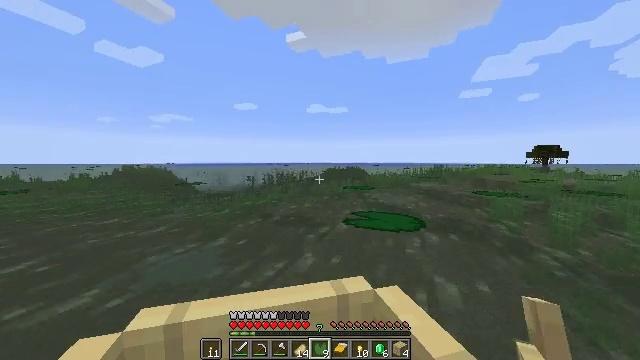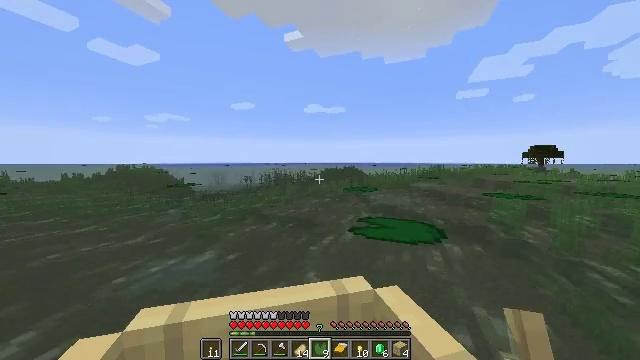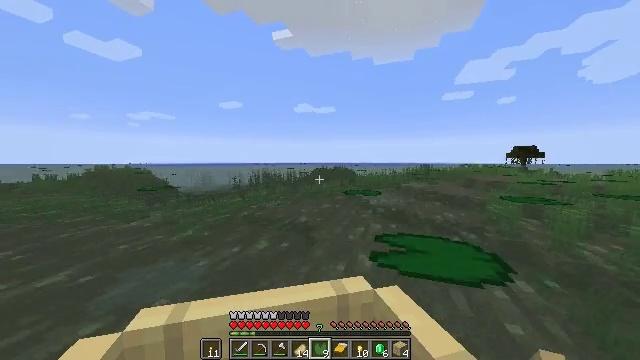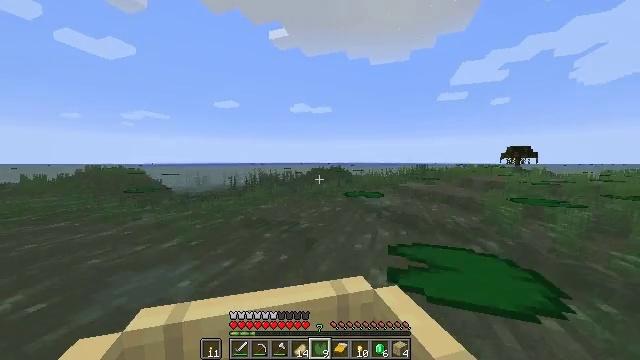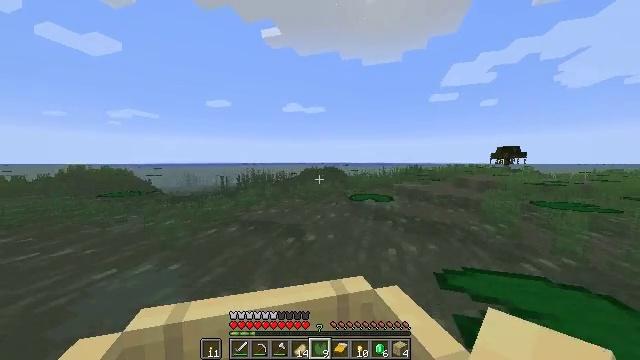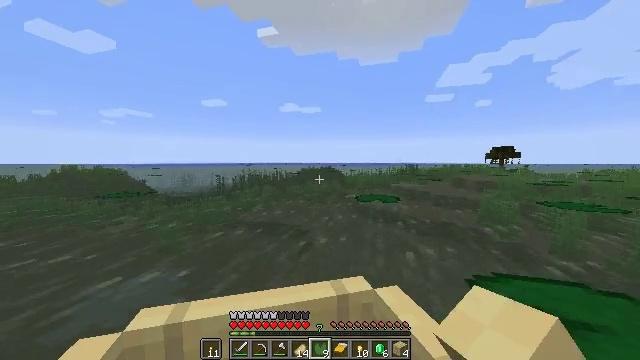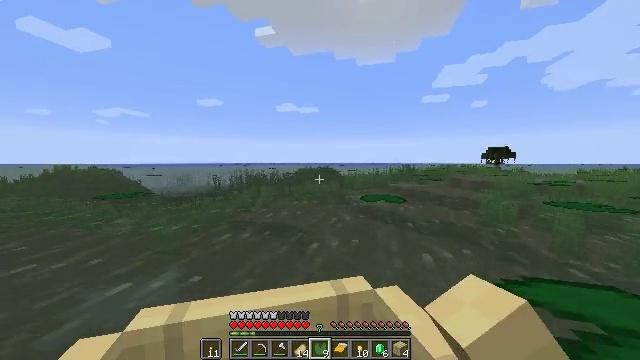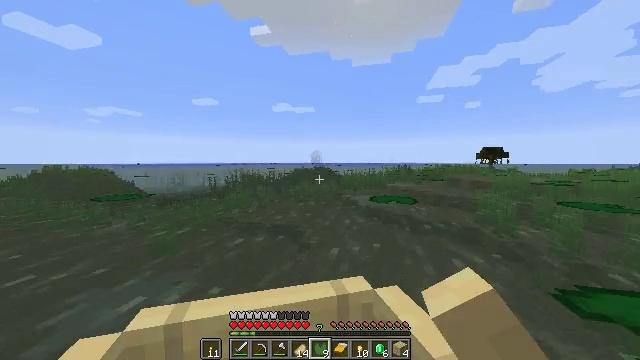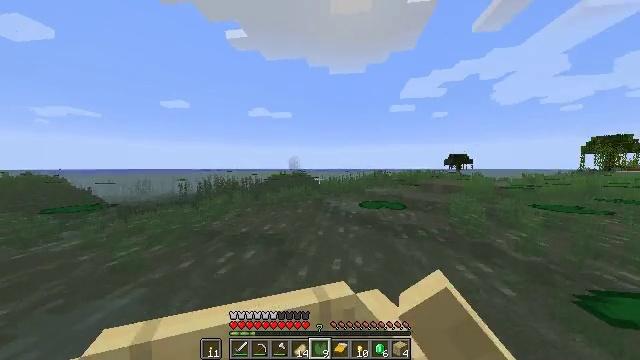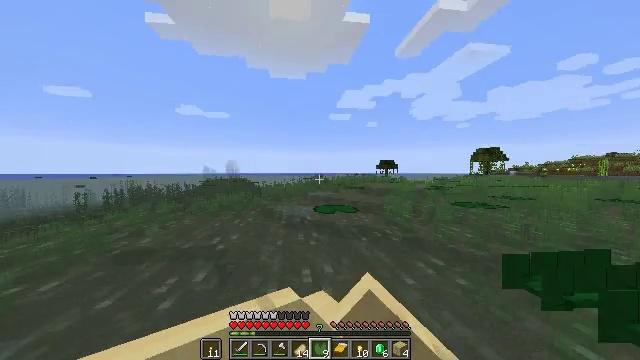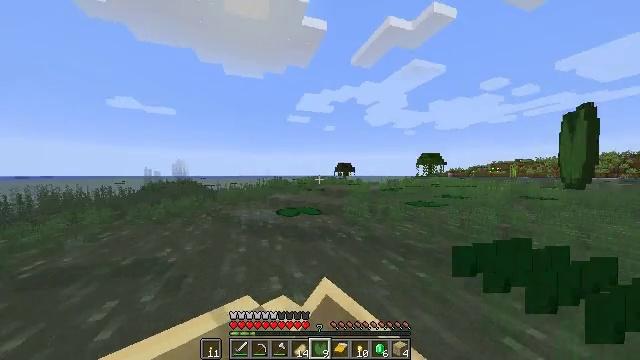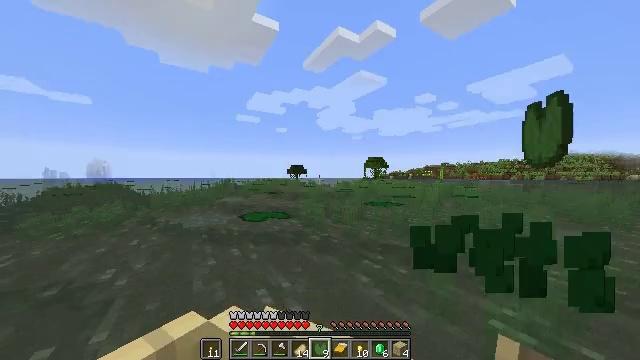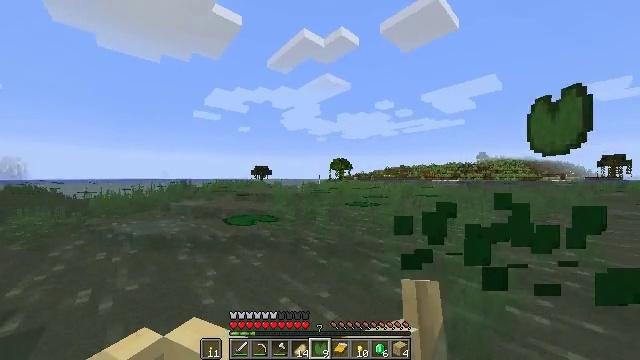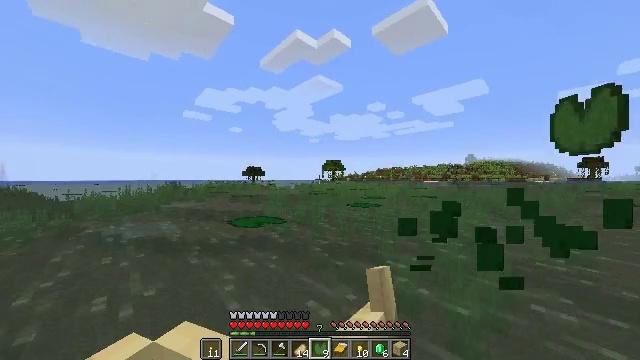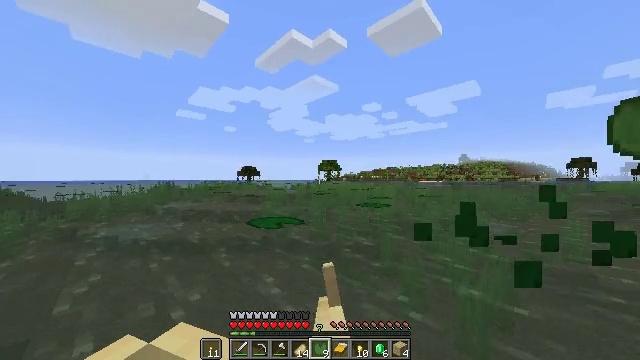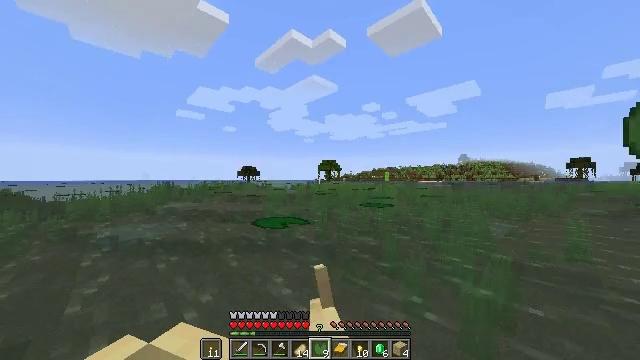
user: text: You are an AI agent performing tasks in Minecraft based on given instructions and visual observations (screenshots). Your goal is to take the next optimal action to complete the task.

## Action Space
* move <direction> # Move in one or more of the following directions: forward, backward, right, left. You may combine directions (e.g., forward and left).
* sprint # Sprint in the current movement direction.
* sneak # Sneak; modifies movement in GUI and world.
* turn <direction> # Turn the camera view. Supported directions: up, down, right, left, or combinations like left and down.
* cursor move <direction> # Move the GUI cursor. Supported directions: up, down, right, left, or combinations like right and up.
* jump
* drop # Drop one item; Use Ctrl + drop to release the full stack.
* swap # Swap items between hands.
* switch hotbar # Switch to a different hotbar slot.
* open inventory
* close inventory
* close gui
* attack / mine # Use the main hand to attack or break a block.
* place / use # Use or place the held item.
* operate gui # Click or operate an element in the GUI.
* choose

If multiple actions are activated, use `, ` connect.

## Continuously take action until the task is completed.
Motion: motion action
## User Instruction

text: Drop a lily pad.
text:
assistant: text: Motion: move forward, sprint
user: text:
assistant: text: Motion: move forward, sprint
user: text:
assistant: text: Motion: move forward, sprint
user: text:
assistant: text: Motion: move forward, sprint
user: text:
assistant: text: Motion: move forward, sprint
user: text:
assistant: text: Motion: move forward, sprint
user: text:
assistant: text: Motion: move forward, sprint
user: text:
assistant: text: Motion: move forward, sprint, turn right and up
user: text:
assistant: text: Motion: move forward, sprint, turn right and up
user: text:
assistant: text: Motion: move forward, sprint, turn right
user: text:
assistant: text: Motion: move forward, sprint, turn right
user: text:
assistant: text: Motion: move forward, sprint, turn right
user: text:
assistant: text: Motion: move forward, sprint, turn right
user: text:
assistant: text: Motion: move forward, sprint
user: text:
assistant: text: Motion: move forward, sprint
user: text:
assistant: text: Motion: move forward, sprint
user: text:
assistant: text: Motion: move forward and move left, sprint
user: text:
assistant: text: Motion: move forward and move left, sprint
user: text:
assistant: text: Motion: move forward and move left, sprint
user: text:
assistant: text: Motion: move forward and move left, sprint
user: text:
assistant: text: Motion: move forward, sprint
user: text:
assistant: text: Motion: move forward, sprint
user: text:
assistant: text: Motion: move forward, sprint
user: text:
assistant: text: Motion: move forward, sprint
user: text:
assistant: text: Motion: move forward, sprint
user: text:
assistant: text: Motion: move forward, sprint
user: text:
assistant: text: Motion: move forward, sprint
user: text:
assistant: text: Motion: move forward, sprint
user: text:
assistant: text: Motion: move forward, sprint
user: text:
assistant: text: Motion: move forward, sprint